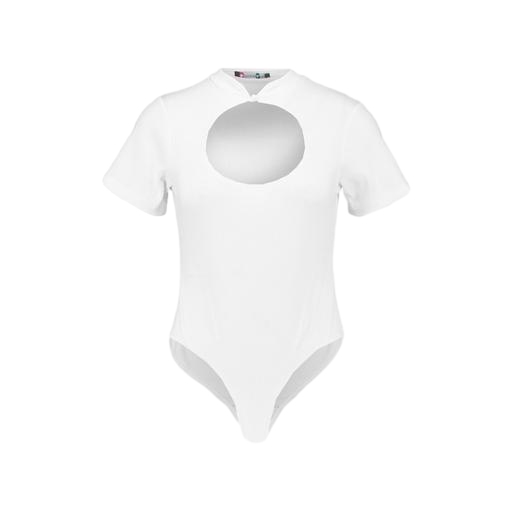
white body suit, white full moon top, white bubble t-shirt, white background